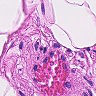
Metastatic tissue present: no